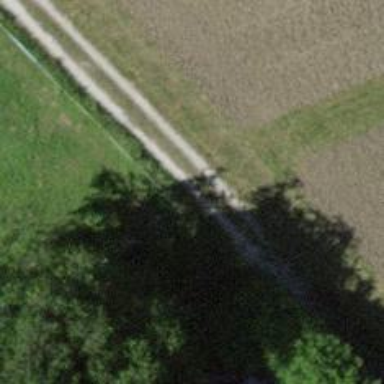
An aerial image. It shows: Gravel track with grade3 tracktype.